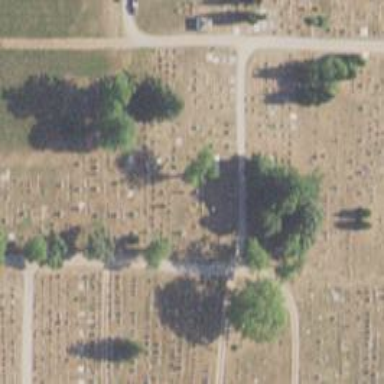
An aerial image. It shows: Cemetery.